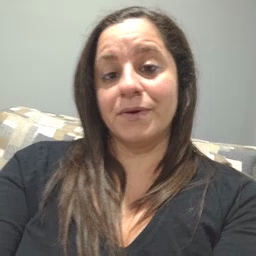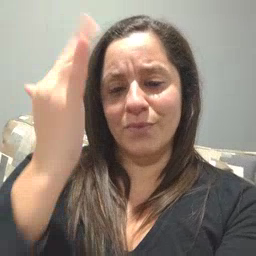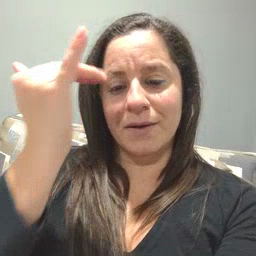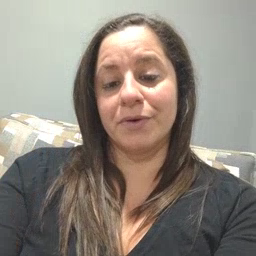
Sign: why